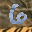
Label: 6